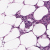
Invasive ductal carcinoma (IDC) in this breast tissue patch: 1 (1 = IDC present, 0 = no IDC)